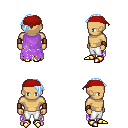
a pixel art fantasy rpg character, male body template, human, tanned skin, maroon tattered cape, white pants, white cyan long mohawk hairstyle, red bandana, leather bracers, gold boots, four views (front, back, left, right), 2x2 character sprite sheet, small pixel art, hard edges, no anti-aliasing